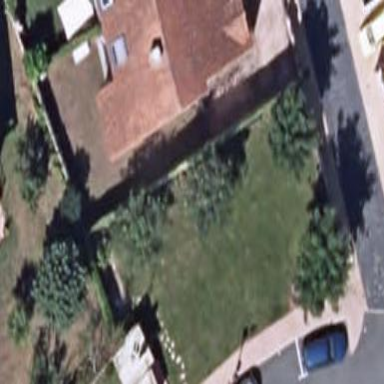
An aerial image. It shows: Simple house.